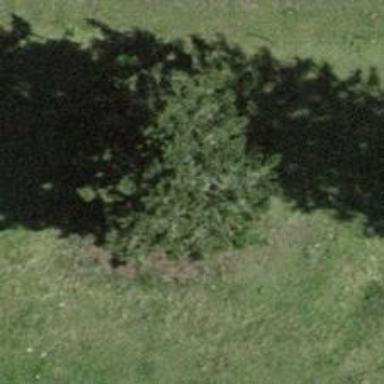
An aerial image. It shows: Single tag "natural: tree."